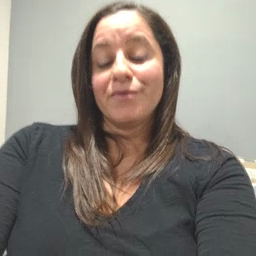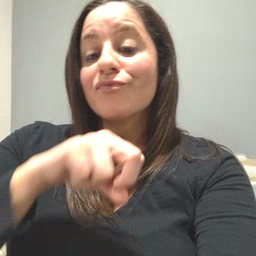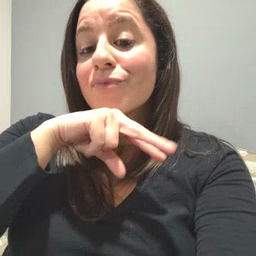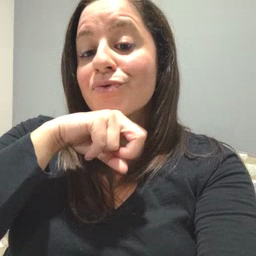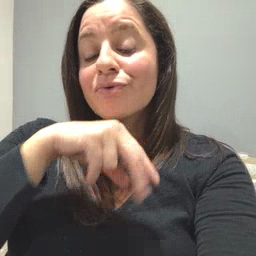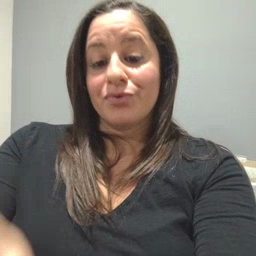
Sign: frog